Question: What is the value of this measurement?
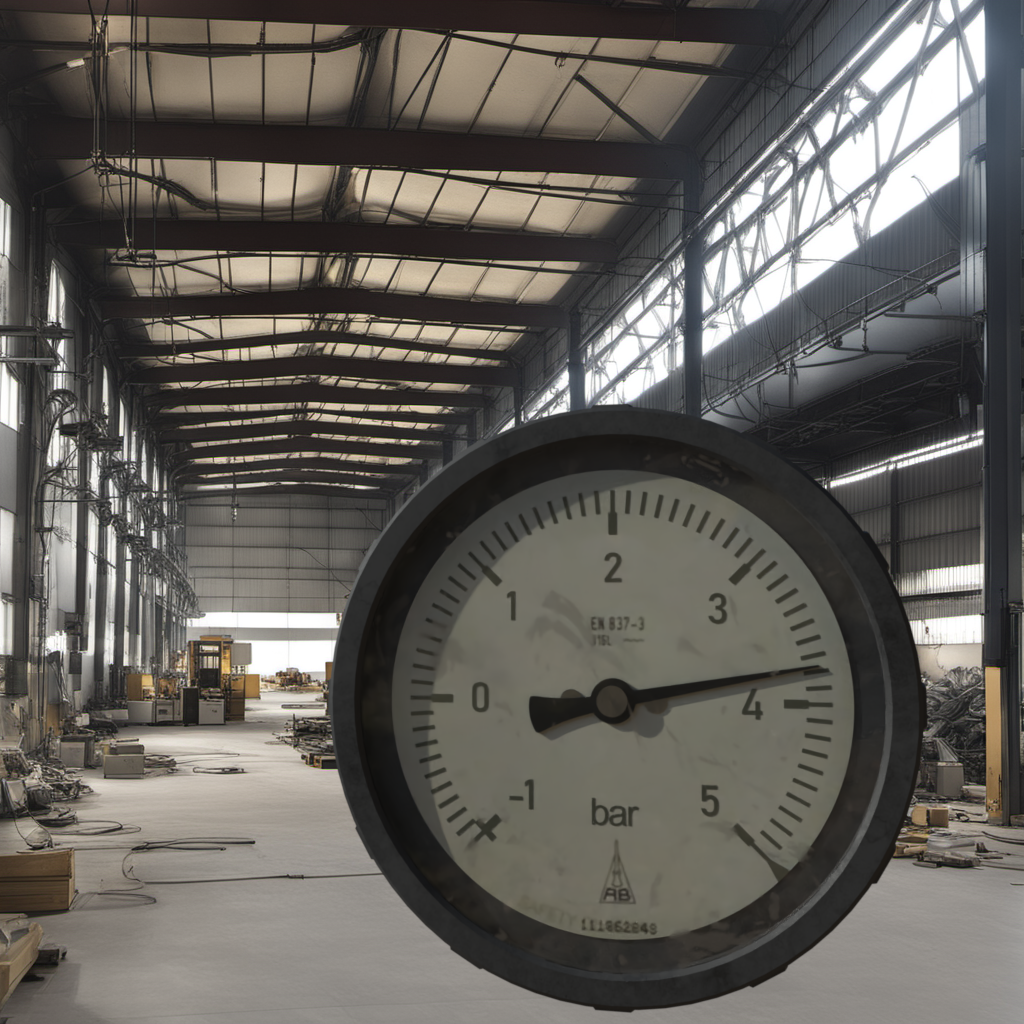
Answer: The result is 3.79
Question: What is the range of the measurement shown in the image?
Answer: The range is from -1 to 5
Question: What is the minimum and maximum value range of the measurement in the image?
Answer: The minimum value is -1 and the maximum value is 5